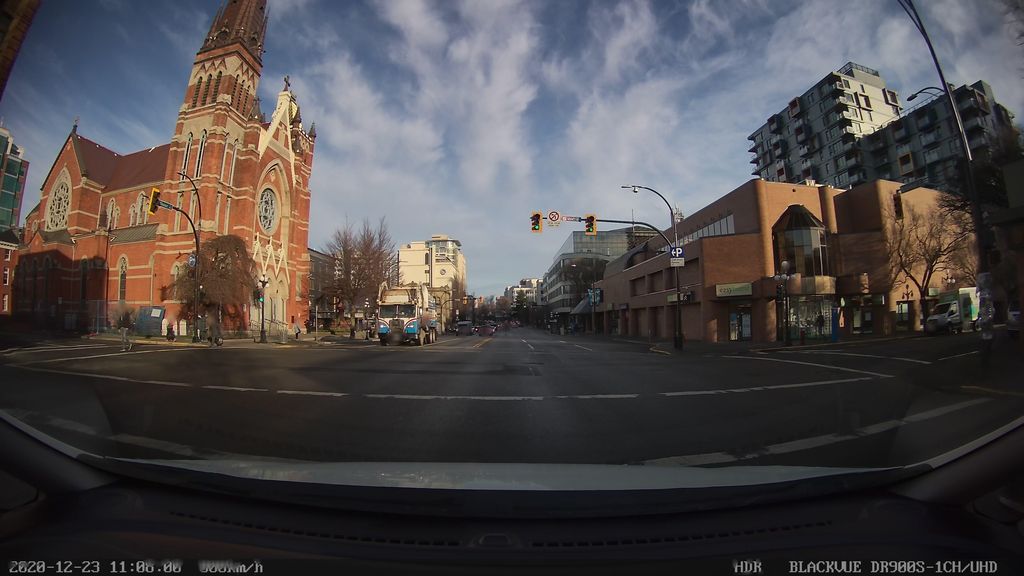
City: victoria